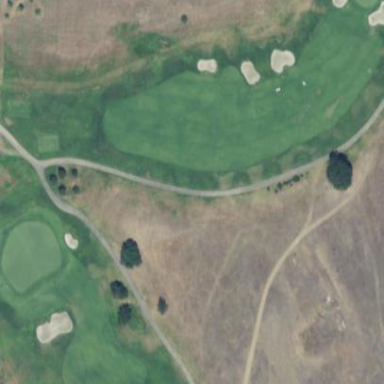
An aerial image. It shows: Grassy area designated as golf fairway.